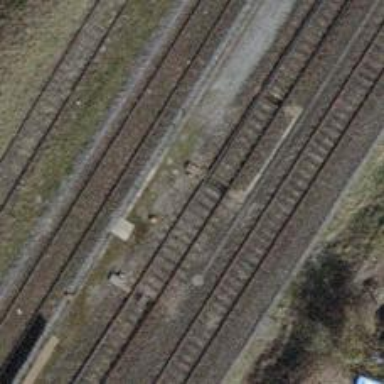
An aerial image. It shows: Railway switch.